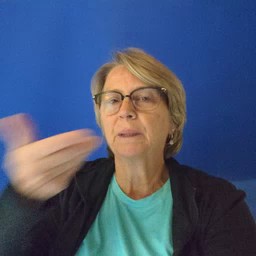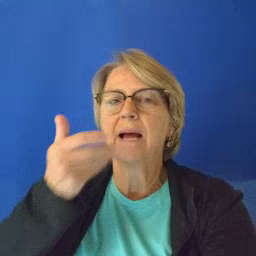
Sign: pizza